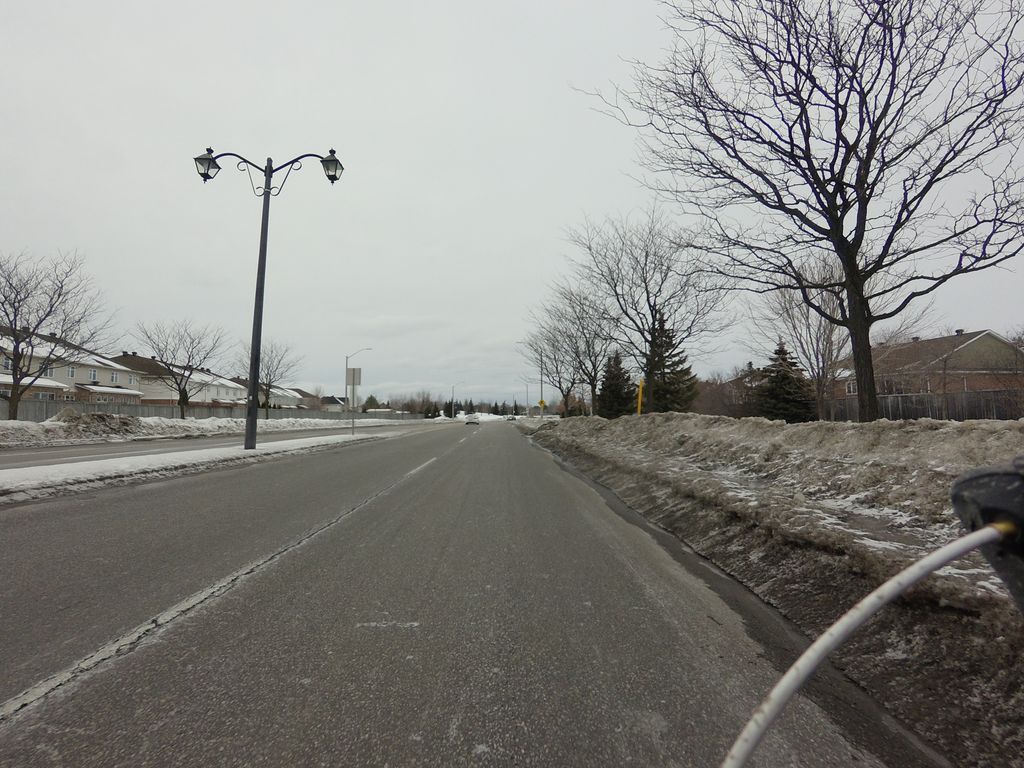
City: ottawa-gatineau